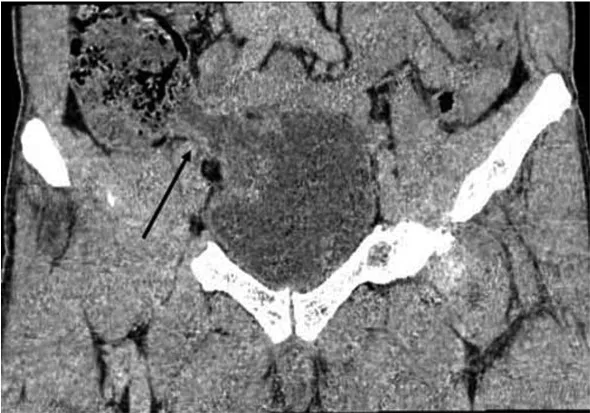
Coronal multiplanar reconstruction (MPR) of the computed tomography image showing that the mass was connected to the ileocecal junction along the appendix and that the density of the liquid content was low, as indicated by the arrow.
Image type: radiology (ct)